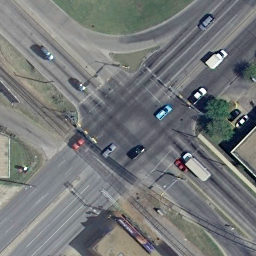
Label: intersection